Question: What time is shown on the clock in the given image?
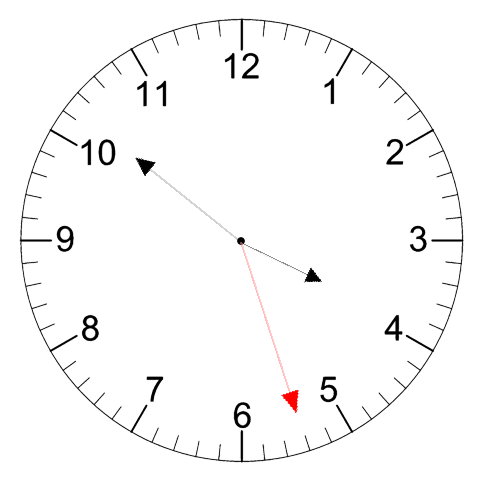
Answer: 03:51:27